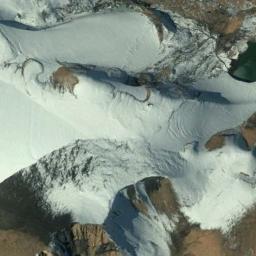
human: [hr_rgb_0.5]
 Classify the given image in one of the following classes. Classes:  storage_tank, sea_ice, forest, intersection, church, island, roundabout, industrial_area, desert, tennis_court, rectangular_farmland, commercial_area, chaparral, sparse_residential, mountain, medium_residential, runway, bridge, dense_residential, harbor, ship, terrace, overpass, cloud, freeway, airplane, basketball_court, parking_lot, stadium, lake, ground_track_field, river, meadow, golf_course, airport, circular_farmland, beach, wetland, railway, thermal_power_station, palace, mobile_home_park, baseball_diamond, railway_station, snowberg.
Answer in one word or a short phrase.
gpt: snowberg